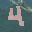
Label: 4